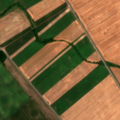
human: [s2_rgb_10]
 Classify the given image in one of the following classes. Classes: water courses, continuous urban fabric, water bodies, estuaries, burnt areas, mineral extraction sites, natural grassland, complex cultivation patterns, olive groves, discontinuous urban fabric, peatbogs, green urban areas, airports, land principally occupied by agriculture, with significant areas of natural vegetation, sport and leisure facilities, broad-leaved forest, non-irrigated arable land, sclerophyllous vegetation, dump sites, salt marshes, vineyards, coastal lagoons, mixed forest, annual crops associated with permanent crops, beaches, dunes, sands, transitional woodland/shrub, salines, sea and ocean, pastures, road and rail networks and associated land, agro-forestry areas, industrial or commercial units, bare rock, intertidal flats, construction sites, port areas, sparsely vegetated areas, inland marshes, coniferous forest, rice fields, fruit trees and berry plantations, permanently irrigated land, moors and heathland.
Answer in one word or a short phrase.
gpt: non-irrigated arable land